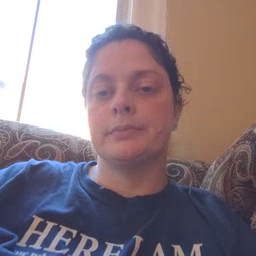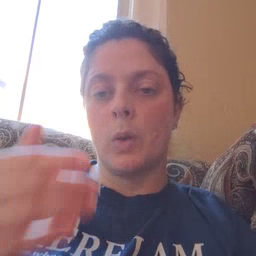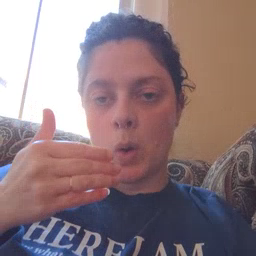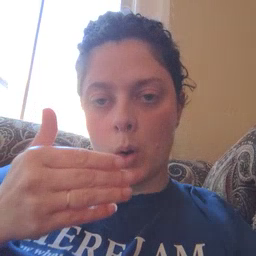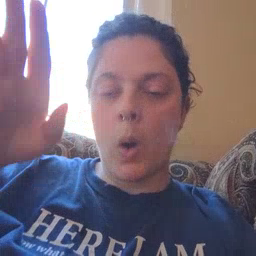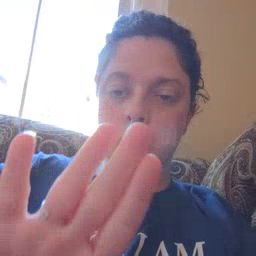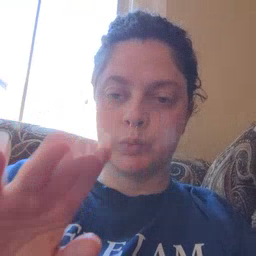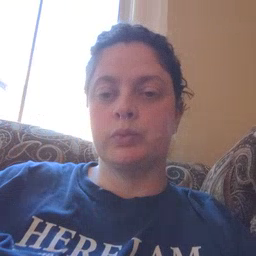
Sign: close